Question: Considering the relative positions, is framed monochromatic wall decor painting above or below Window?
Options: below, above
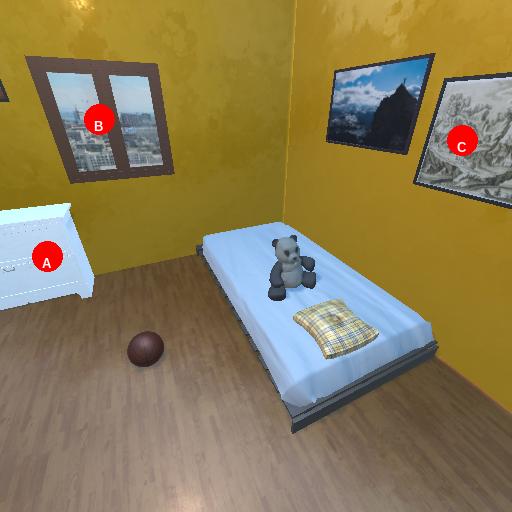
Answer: below